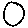
Label: circle